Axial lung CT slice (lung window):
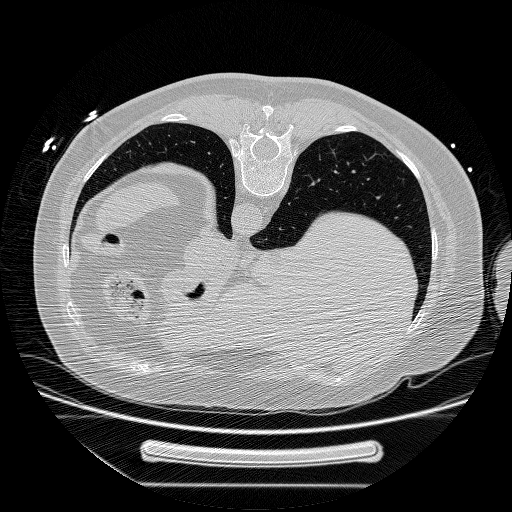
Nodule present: no